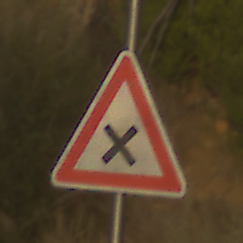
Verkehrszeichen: KreuzungOderEinmuendung
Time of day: SunriseSunset
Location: Outdoor (Nature)
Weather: PartlyCloudy
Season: NotSpecified
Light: Natural